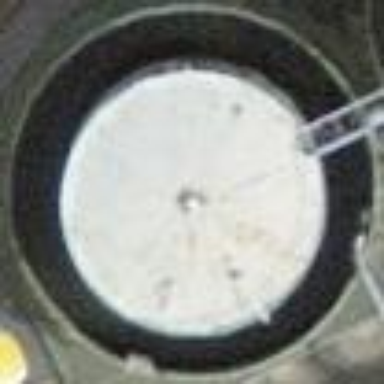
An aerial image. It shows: Building with storage tank.